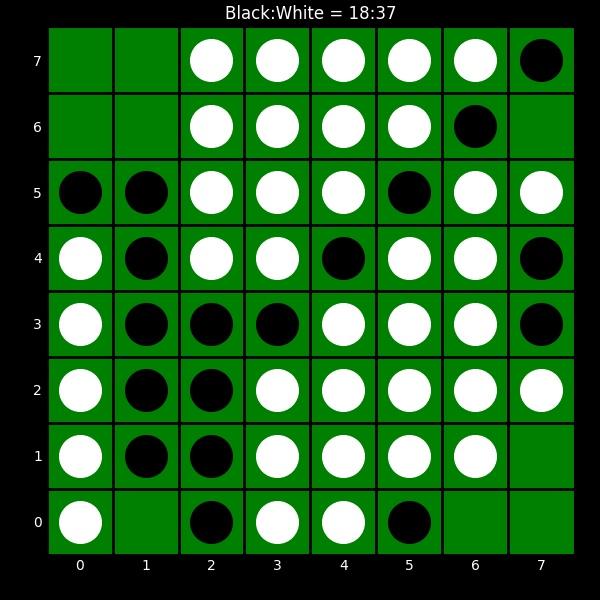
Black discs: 18
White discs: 37